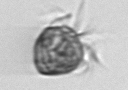
Label: Ciliophora